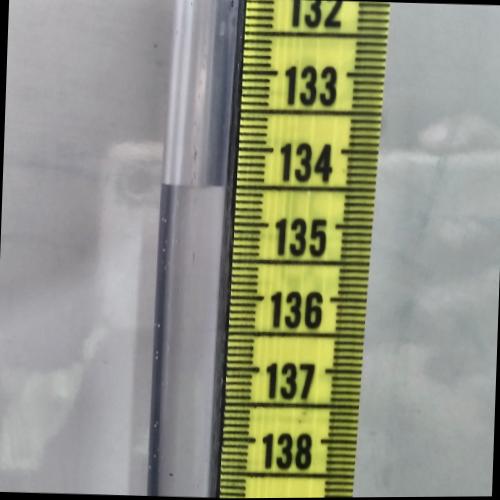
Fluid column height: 134.5 cm